Question: I'm facing an uncaught exception with the wrong selector sent during runtime, of a core-data based app when passing objects between table view controllers.
The problem I'm facing (which will become clearer as you read through this question) is I'm not sure how to reference a Core Data Objects' relationship rather than calling the Object itself.
Let's take a step back to look at the Model and the premise of the app is simple; allow users to create "Transactions" which has a name, amount, occasion and date.
Transaction Entity with wasGiven attribute
Person Entity with name attribute
Occasion Entity with title attribute
Item Entity with amount attribute
The transaction has a relationship to the Person entity (whoBy), a link to the Occasion Entity (occasion) and a link to the Item Entity (itemType).

The App is a simple 2 Tabb-ed Table View Controller - the first tab contains all of the information, sectioned off by dates. For this TableViewController, I am looking into the "Transaction Entity" with the following fetchedResultsController code:
'''
- (NSFetchedResultsController *)fetchedResultsController
{
NSManagedObjectContext *managedObjectContext = [self managedObjectContext];
if (_fetchedResultsController != nil)
{
return _fetchedResultsController;
}
NSFetchRequest *fetchRequest = [[NSFetchRequest alloc] init];
NSEntityDescription *entity = [NSEntityDescription entityForName:@"Transaction" inManagedObjectContext:managedObjectContext];
fetchRequest.entity = entity;
NSSortDescriptor *sort = [[NSSortDescriptor alloc] initWithKey:@"occasion.dateOfEvent" ascending:NO];
fetchRequest.sortDescriptors = [NSArray arrayWithObject:sort];
fetchRequest.fetchBatchSize = 20;
NSFetchedResultsController *theFetchedResultsController = [[NSFetchedResultsController alloc] initWithFetchRequest:fetchRequest managedObjectContext:managedObjectContext sectionNameKeyPath:@"occasion.dateOfEvent" cacheName:nil];
self.fetchedResultsController = theFetchedResultsController;
_fetchedResultsController.delegate = self;
return _fetchedResultsController;
}
'''
The second tab contains just the "Name" information. There is a plus button and when the user presses that, they're presented with a Modal View to add in the Name, Occasion, Amount and Date. They press save and it saves it to the Core Data Database. So the second tab displays only the names (and I had to do a lot of work to get this bit working so it's not duplicated) but the fetchedResultsController for the second Table View is:
'''
- (NSFetchedResultsController *)fetchedResultsController
{
NSManagedObjectContext *managedObjectContext = [self managedObjectContext];
if (_fetchedResultsController != nil)
{
return _fetchedResultsController;
}
NSFetchRequest *fetchRequest = [[NSFetchRequest alloc] init];
NSEntityDescription *entity = [NSEntityDescription entityForName:@"Person" inManagedObjectContext:managedObjectContext];
fetchRequest.entity = entity;
NSSortDescriptor *sort = [[NSSortDescriptor alloc] initWithKey:@"name" ascending:NO];
fetchRequest.sortDescriptors = [NSArray arrayWithObject:sort];
NSFetchedResultsController *theFetchedResultsController = [[NSFetchedResultsController alloc] initWithFetchRequest:fetchRequest managedObjectContext:managedObjectContext sectionNameKeyPath:nil cacheName:nil];
self.fetchedResultsController = theFetchedResultsController; _fetchedResultsController.delegate = self;
return _fetchedResultsController;
}
'''
When I select a row, the prepareForSegue method gets called:
'''
- (void)prepareForSegue:(UIStoryboardSegue *)segue sender:(id)sender
{
NSIndexPath *indexPath = [self.personTableView indexPathForCell:sender];
Transaction *selectedTransaction = [self.fetchedResultsController objectAtIndexPath:indexPath];
if ([segue.identifier isEqualToString:@"Selected Person Segue"])
{
EnvylopeSelectedPersonTableViewController *selectedPerson = [segue destinationViewController];
[selectedPerson setTransaction:selectedTransaction];
}
}
'''
So in the SelectedTableView, I obviously have a property to hold that:
'''
@property (nonatomic, strong) Transaction *transaction;
'''
With the setter which sets it's title to be the selected name.
What I want in this new Table view is to show a history of just that person - so similar to the original first tab, but just tailored to this person, which is why I thought I'd use predicates.
The selected table view fetchedResultsController is:
'''
- (NSFetchedResultsController *)fetchedResultsController
{
NSManagedObjectContext *managedObjectContext = [self managedObjectContext];
if (_fetchedResultsController != nil)
{
return _fetchedResultsController;
}
NSFetchRequest *fetchRequest = [[NSFetchRequest alloc] init];
NSEntityDescription *entity = [NSEntityDescription entityForName:@"Transaction" inManagedObjectContext:managedObjectContext];
fetchRequest.entity = entity;
NSSortDescriptor *sort = [[NSSortDescriptor alloc] initWithKey:@"occasion.dateOfEvent" ascending:NO];
fetchRequest.sortDescriptors = [NSArray arrayWithObject:sort];
fetchRequest.fetchBatchSize = 20;
fetchRequest.predicate = [NSPredicate predicateWithFormat:@"whoBy.name = %@", self.transaction.whoBy.name];
NSFetchedResultsController *theFetchedResultsController = [[NSFetchedResultsController alloc] initWithFetchRequest:fetchRequest managedObjectContext:managedObjectContext sectionNameKeyPath:@"occasion.dateOfEvent" cacheName:nil];
self.fetchedResultsController = theFetchedResultsController;
_fetchedResultsController.delegate = self;
return _fetchedResultsController;
}
'''
This is creating an exception:
'''
Terminating app due to uncaught exception 'NSInvalidArgumentException', reason: '-[Person whoBy]: unrecognized selector sent to instance 0x8b550b0'
'''
I understand why this is happening; I am passing a Transaction and displaying a Transaction, but I cannot use a Transaction in the Person Table View because it creates duplicates for the person (that was the big problem I faced here), so how I can somehow caste this? The reason I need to use a Transaction fetchRequest in the Selected Table View is because I need to reference the date, the title and the amount, all of which are related to the Transaction and not part of the Person.
Any help on this would be massively appreciated!
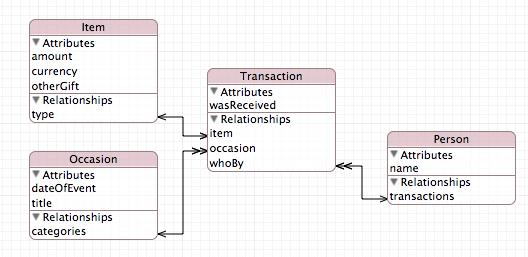
Answer: In 'prepareForSegue:', the fetched results controller fetches objects, not
objects. Therefore
'''
Transaction *selectedTransaction = [self.fetchedResultsController objectAtIndexPath:indexPath];
'''
is actually a 'Person' (casting it to 'Transaction' does not change this fact).
So you should change this to
'''
Person *selectedPerson = [self.fetchedResultsController objectAtIndexPath:indexPath];
EnvylopeSelectedPersonTableViewController *selectedPersonVC = [segue destinationViewController];
selectedPersonVC.person = selectedPerson;
'''
where 'person' is a property of EnvylopeSelectedPersonTableViewController:
'''
@property (nonatomic, strong) Person *person;
'''
The predicate to display all transaction for this person would then simply be
'''
fetchRequest.predicate = [NSPredicate predicateWithFormat:@"whoBy = %@", self.person];
'''